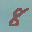
Label: 8